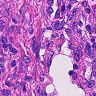
Metastatic tissue present: no